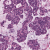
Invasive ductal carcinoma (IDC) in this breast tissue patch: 1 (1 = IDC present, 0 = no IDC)